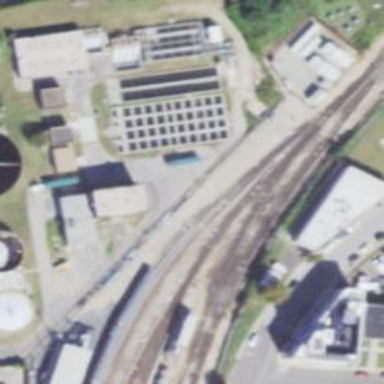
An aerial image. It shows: Electrified railway with rail tracks.